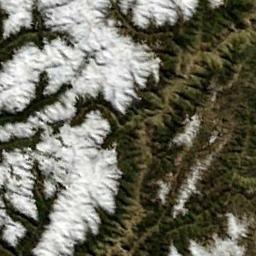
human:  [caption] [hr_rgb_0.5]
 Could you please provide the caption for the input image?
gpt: The white snow on the snow-capped mountains is veined .

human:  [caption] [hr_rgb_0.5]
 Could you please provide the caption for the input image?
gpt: The snow berg is consist of bare land and white snow .

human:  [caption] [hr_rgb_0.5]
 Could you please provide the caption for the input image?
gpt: The snowberg is partly covered with glaciers .

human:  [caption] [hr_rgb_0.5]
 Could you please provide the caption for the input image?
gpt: There is a lot of snow on the snowberg .

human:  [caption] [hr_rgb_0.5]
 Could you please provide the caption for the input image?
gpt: There are some snow on the snowberg .